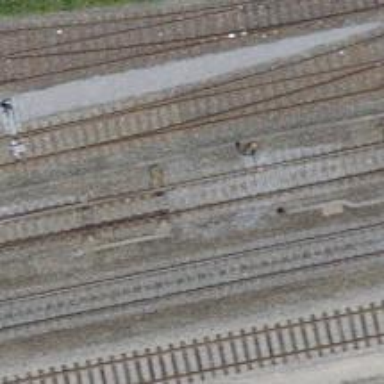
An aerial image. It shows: Railway switch.